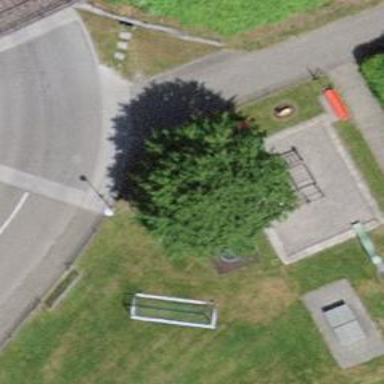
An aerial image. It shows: Red bench.